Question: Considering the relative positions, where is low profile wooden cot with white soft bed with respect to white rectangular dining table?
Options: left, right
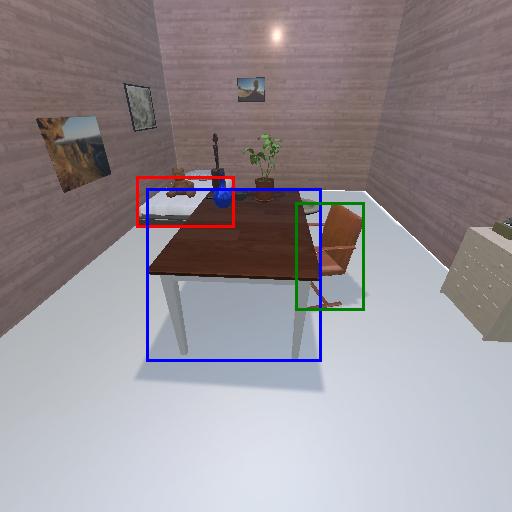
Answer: left